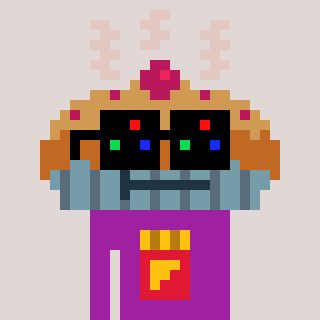
a pixel art character with square black sunglasses, a pie-shaped head and a magenta-colored body on a warm background